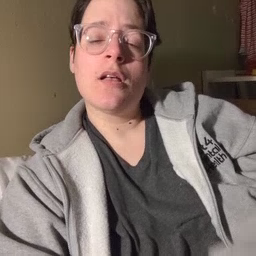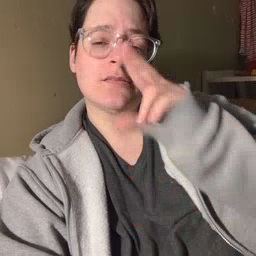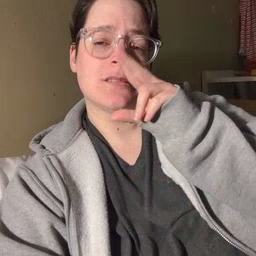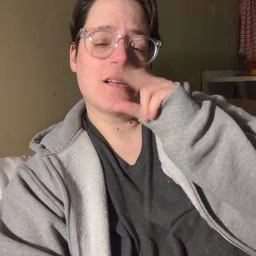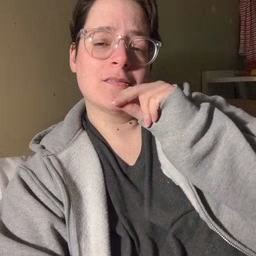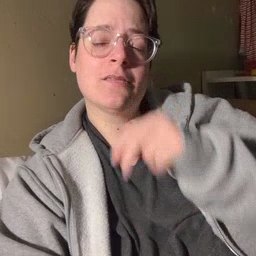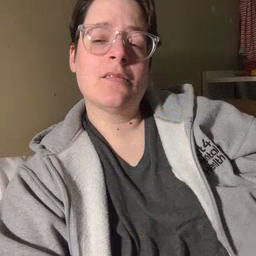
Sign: duck